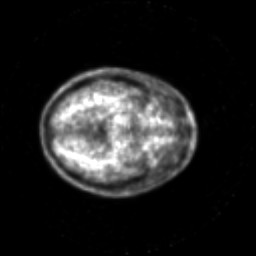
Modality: PET
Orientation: axial
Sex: male
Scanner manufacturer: siemens